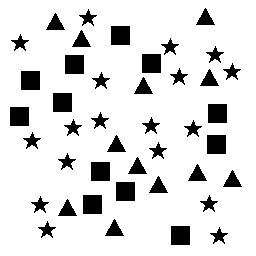
Squares: 12
Triangles: 12
Stars: 18
Total shapes: 42